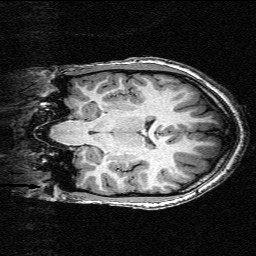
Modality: T1w
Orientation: coronal
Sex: female
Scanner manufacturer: siemens
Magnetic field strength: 3 T
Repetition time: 2.3 s
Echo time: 0.00336 s